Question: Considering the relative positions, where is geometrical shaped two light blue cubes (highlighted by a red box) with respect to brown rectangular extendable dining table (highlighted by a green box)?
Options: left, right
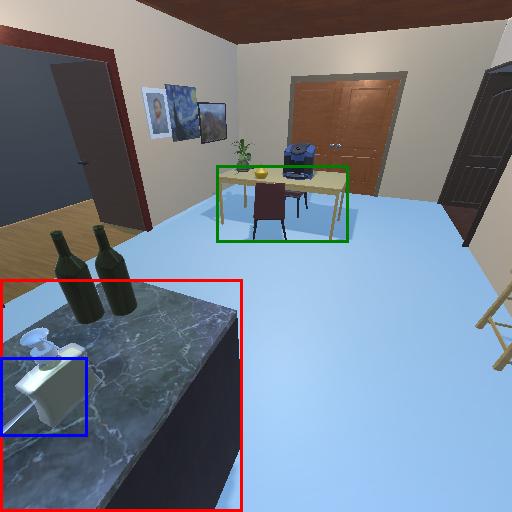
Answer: left